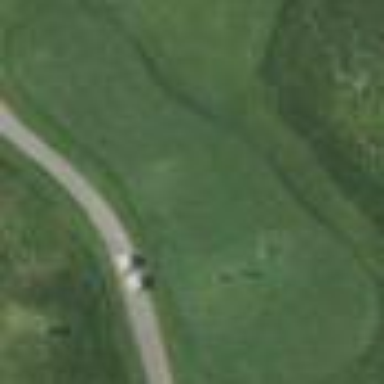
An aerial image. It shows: Golf tee on grassy land.